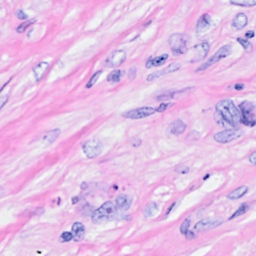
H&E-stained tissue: Breast